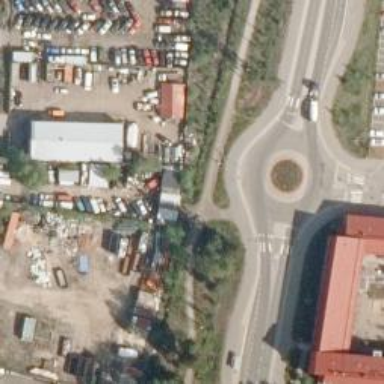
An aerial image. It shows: Secondary road with asphalt surface leading to roundabout.